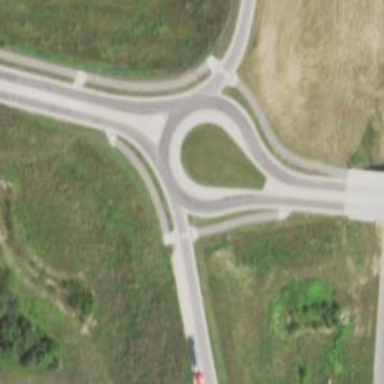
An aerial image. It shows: Tertiary road with asphalt surface leading to roundabout.